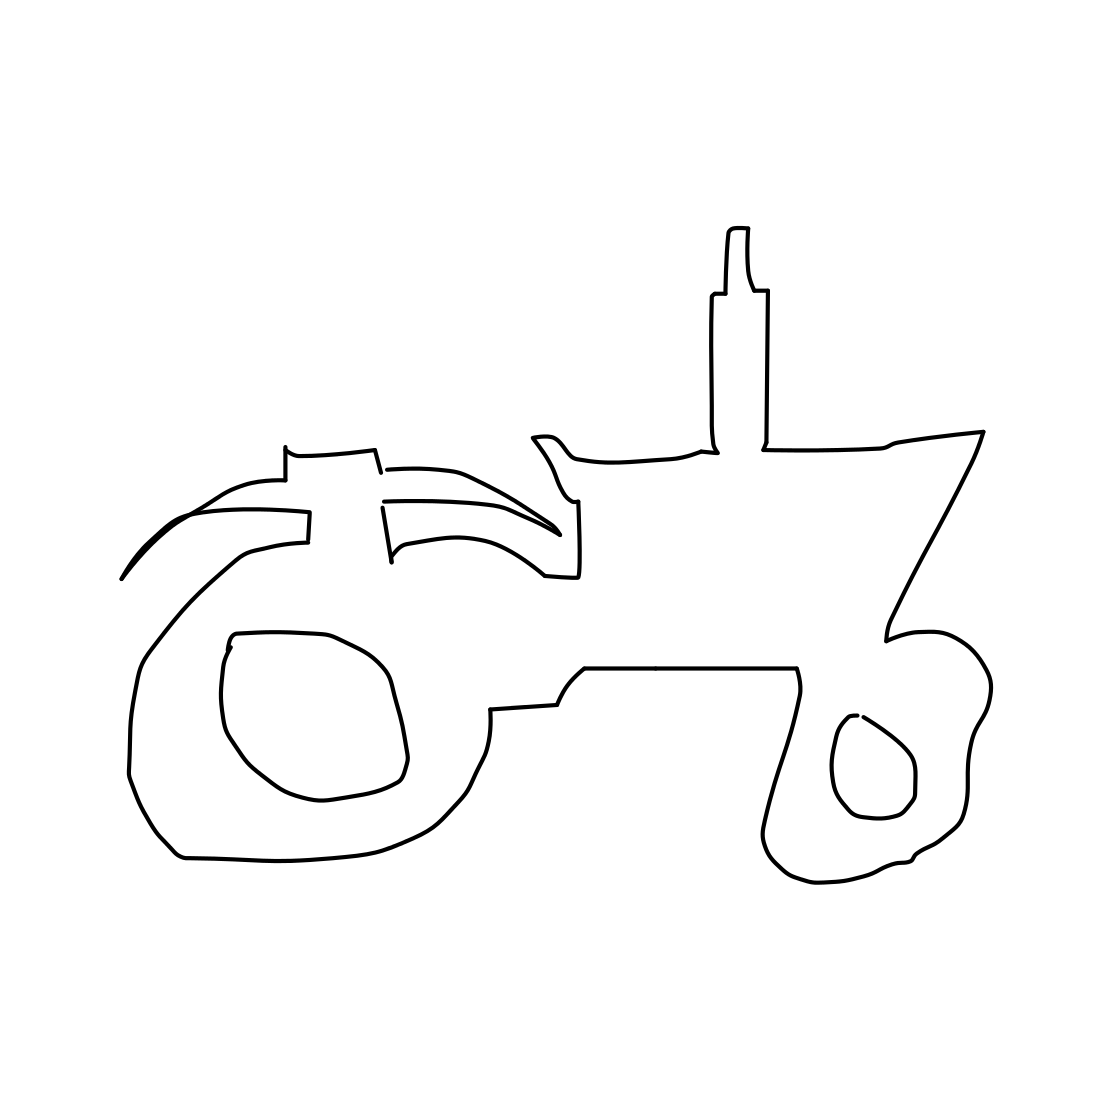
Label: tractor